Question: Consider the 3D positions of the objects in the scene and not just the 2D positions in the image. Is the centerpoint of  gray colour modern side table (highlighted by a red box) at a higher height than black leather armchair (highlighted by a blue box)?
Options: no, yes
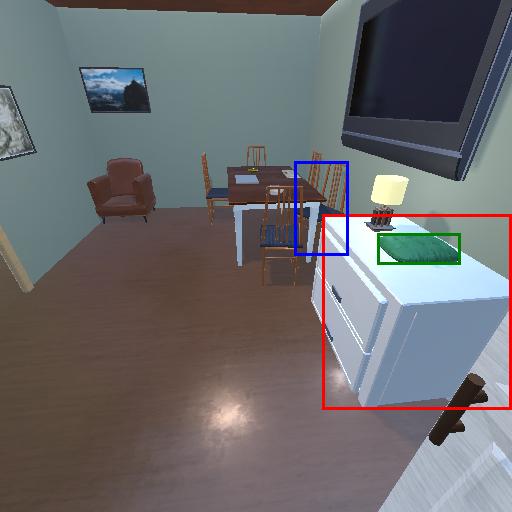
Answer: no